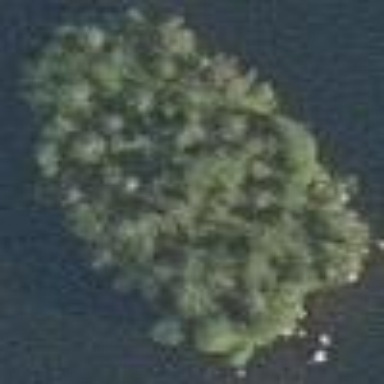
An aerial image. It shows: Island.